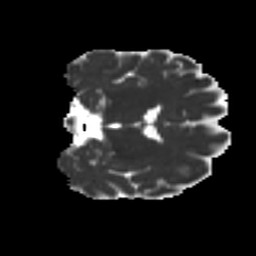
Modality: MD
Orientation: coronal
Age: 34
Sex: female
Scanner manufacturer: ge
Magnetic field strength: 3 T
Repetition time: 7.8 s
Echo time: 0.0606 s